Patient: sex F, age 38
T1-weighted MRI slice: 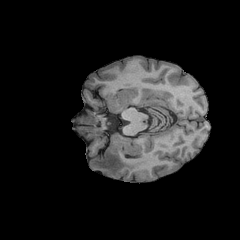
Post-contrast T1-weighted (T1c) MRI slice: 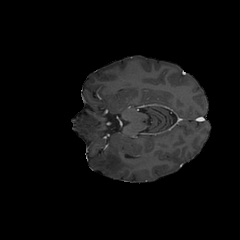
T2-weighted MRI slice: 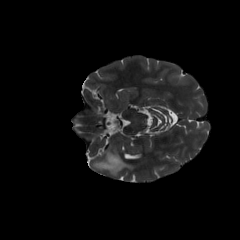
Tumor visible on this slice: yes
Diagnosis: Astrocytoma, IDH-mutant
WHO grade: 3